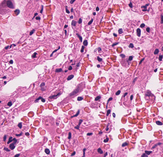
Tumor epithelial tissue: no
Tumor-associated stroma tissue: no
Normal tissue: yes